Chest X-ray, AP view. Patient: 45 years old, sex F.
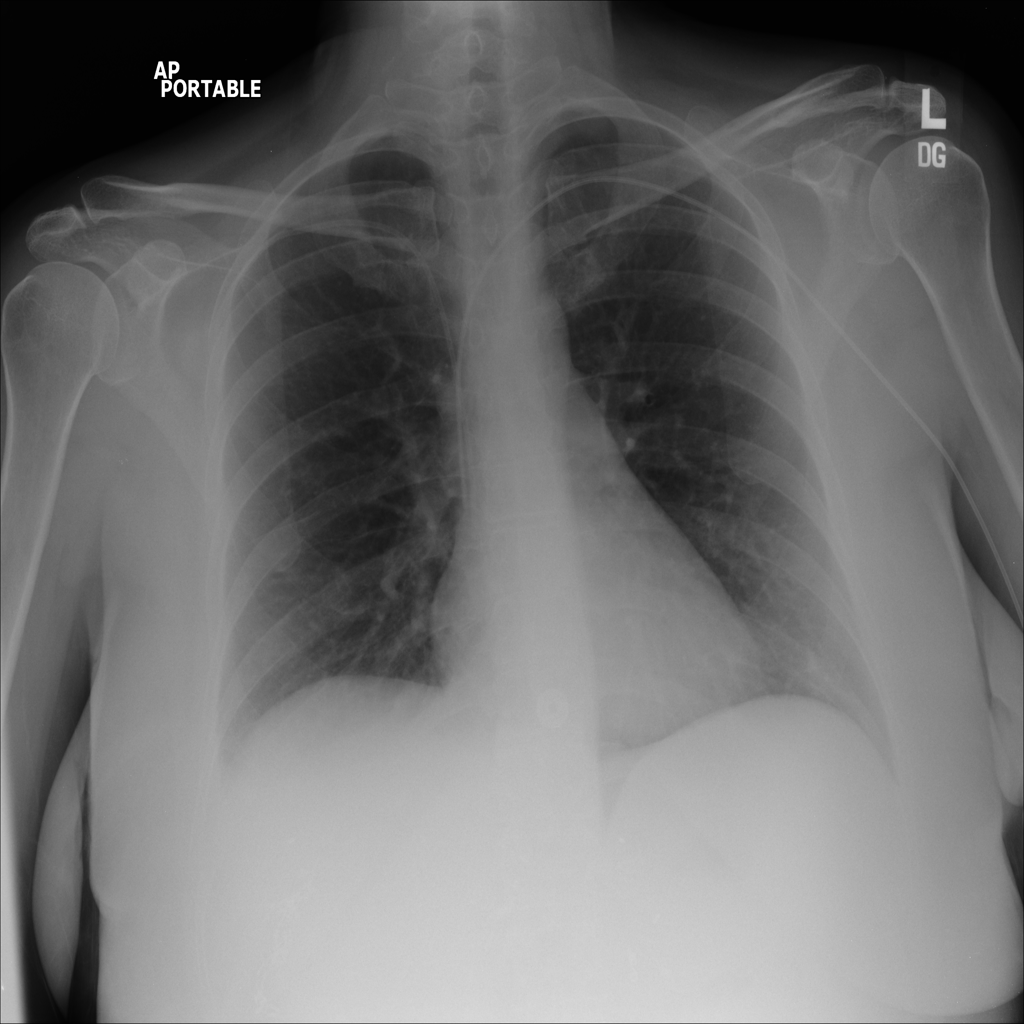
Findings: No Finding